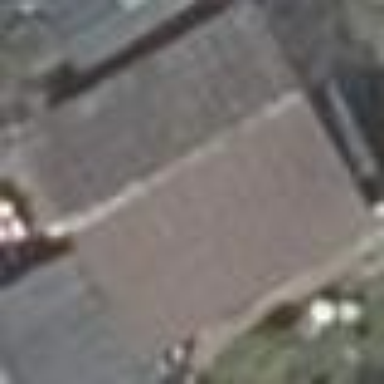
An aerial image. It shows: Detached building.